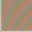
Piece: xx